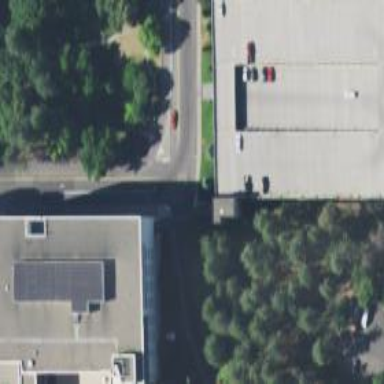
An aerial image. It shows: Multi-storey parking facility.